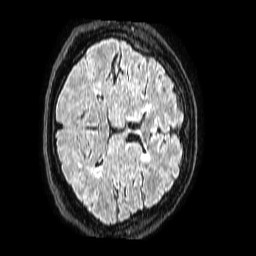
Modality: FLAIR
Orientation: axial
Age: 47
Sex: female
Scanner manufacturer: philips
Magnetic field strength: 1.5 T
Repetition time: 4.8 s
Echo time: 0.3 s